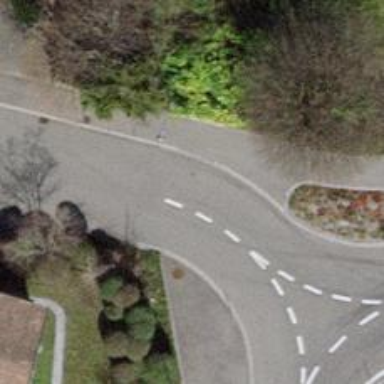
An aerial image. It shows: Unmarked road crossing.